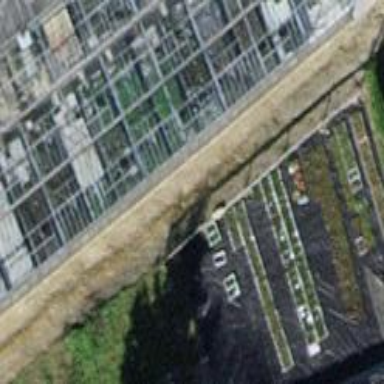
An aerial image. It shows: Greenhouse used for horticulture.